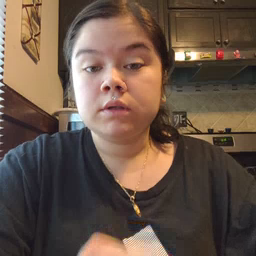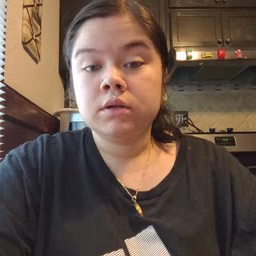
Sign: clown